【题型】选择题　【知识点】函数　【难度】easy
（2025·黄浦区校级二模）已知函数$f(x)$和$g(x)$在区间$[a,b]$上的图象如图所示，那么下列说法正确的是（ ）

A. $f(x)$在$a$到$b$之间的平均变化率大于$g(x)$在$a$到$b$之间的平均变化率

B. $f(x)$在$a$到$b$之间的平均变化率小于$g(x)$在$a$到$b$之间的平均变化率

C. 对于任意$x_0 \in (a,b)$，函数$f(x)$在$x=x_0$处的瞬时变化率总大于函数$g(x)$在$x=x_0$处的瞬时变化率

D. 存在$x_0 \in (a,b)$，使得函数$f(x)$在$x=x_0$处的瞬时变化率小于函数$g(x)$在$x=x_0$处的瞬时变化率

\vspace{1em}
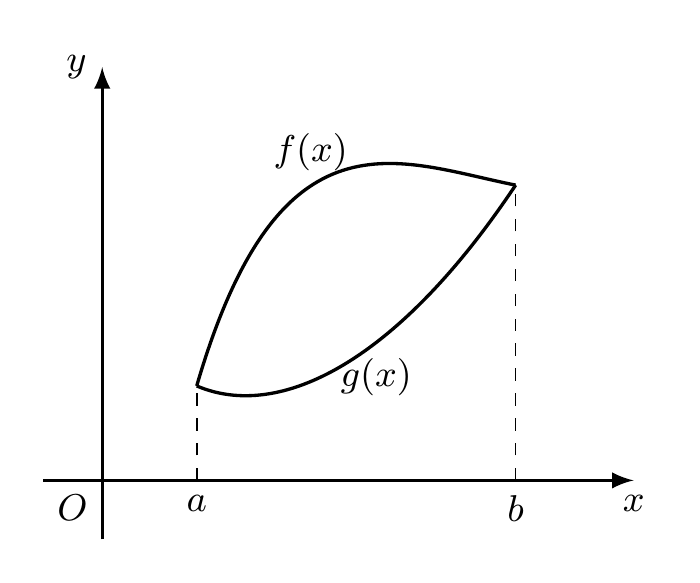
【解答】
【答案】$D$

\vspace{1em}

【分析】由函数在某一区间上的平均变化率的定义，可以判定选项A、B错误；

由函数在某一点处的瞬时变化率是函数在该点处的导数，即函数在该点处的切线的斜率，可以判定选项C错误，$D$正确。

\vspace{1em}

【解答】解：对于A、B，$\because f(x)$在$a$到$b$之间的平均变化率是$\dfrac{f(b)-f(a)}{b-a}$，

$g(x)$在$a$到$b$之间的平均变化率是$\dfrac{g(b)-g(a)}{b-a}$，

$\therefore \dfrac{f(b)-f(a)}{b-a}=\dfrac{g(b)-g(a)}{b-a}$，即二者相等；

$\therefore$选项A、B错误；

对于C、D，$\because$函数$f(x)$在$x=x_0$处的瞬时变化率是函数$f(x)$在$x=x_0$处的导数，

即函数$f(x)$在该点处的切线的斜率，

同理函数$g(x)$在$x=x_0$处的瞬时变化率是函数$g(x)$在$x=x_0$处的导数，

即函数$g(x)$在$x=x_0$处的切线的斜率，

由图形知，选项C错误，$D$正确。

故选：$D$。

\vspace{1em}

【点评】本题考查了导数的概念及其应用问题，解题时应结合平均变化率与瞬时变化率以及导数的几何意义，判定每一个选项是否正确，是基础题。